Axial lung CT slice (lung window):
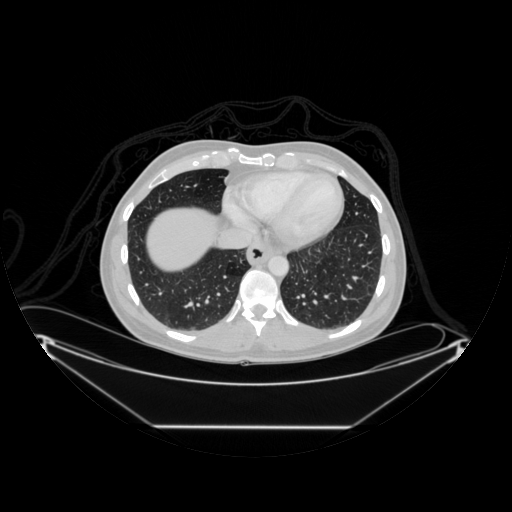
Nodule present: no